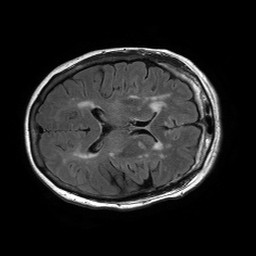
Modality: FLAIR
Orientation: axial
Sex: female
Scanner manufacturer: philips
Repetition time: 11 s
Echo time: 0.125 s